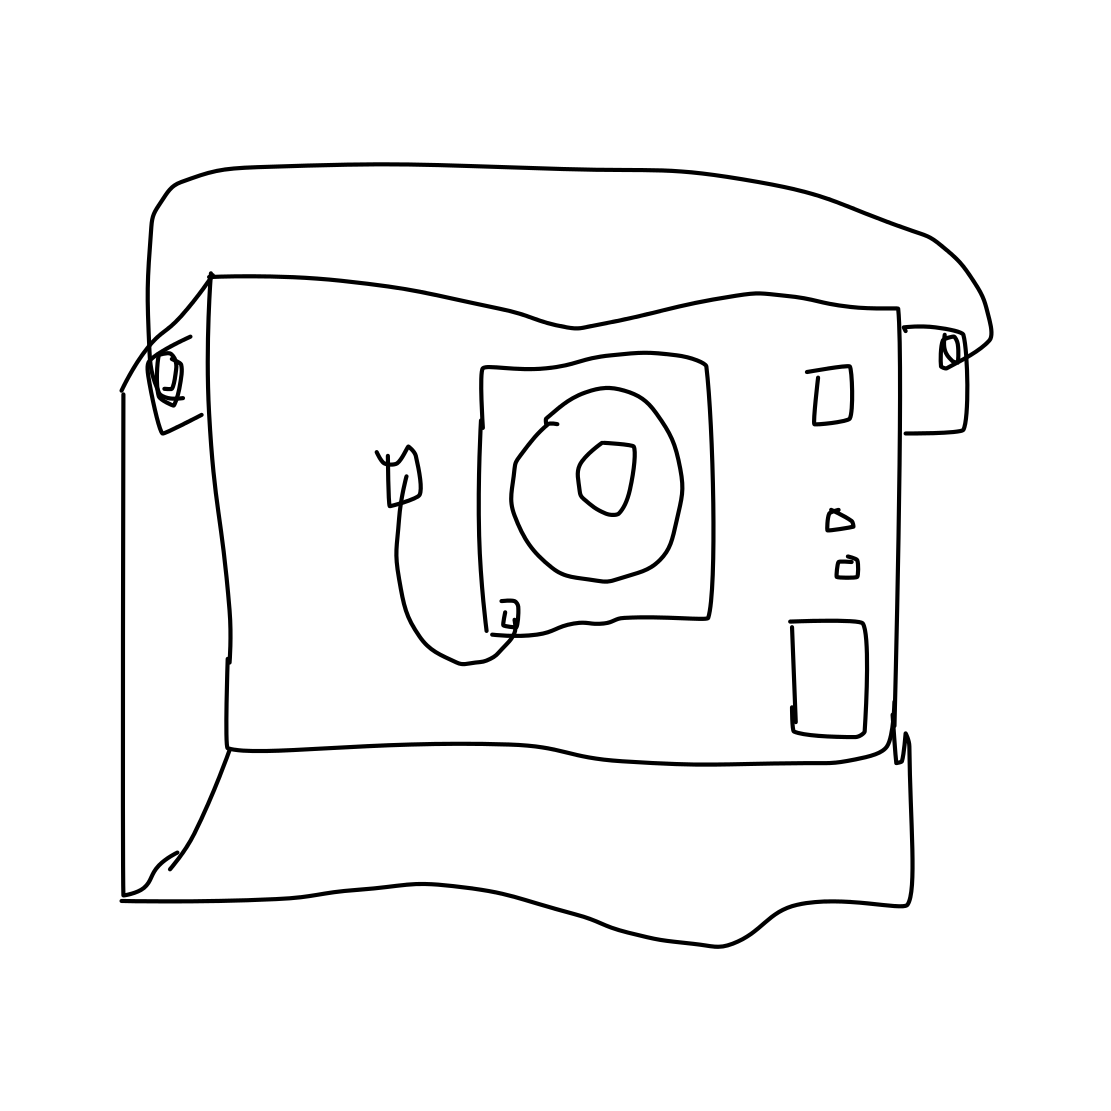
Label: camera